Question: Is there any way to change activity list in Quick Campaign wizard in CRM 2011? I want to add one more activity here.

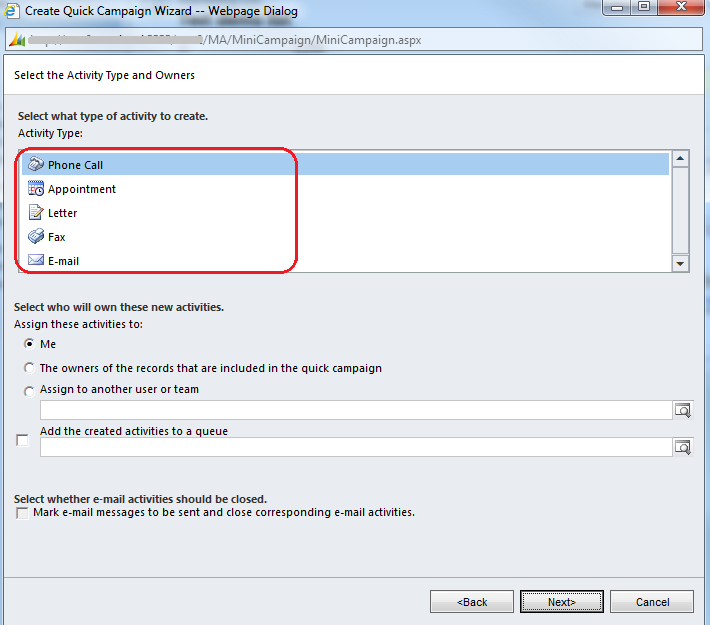
Answer: Great question but unfortunately this is not possible with custom activities. You are constrained by the default options that you can see in your screenshot.
Possible workarounds:
1. Do what we used to in CRM 4.0 and repurpose one of the native activities (e.g. rename "Fax" entity) and use that
2. Add a hidden custom attribute to native activity and then use a plugin to "convert" each record with the attribute set into an instance of your own custom activity. This still won't surface your custom activity within your quick campaign but it will at least assist the "bulk creation" side of things.